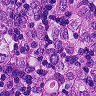
Metastatic tissue present: yes